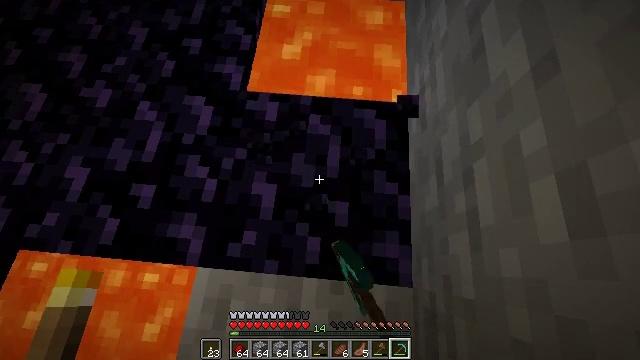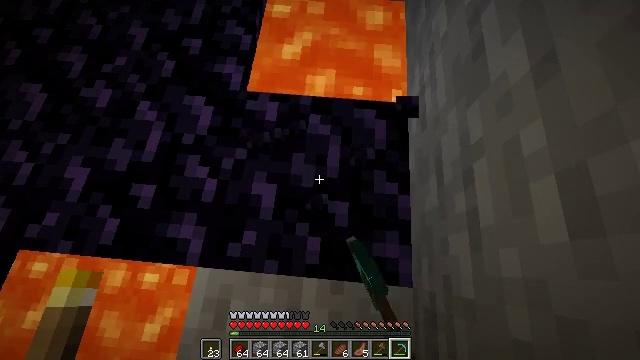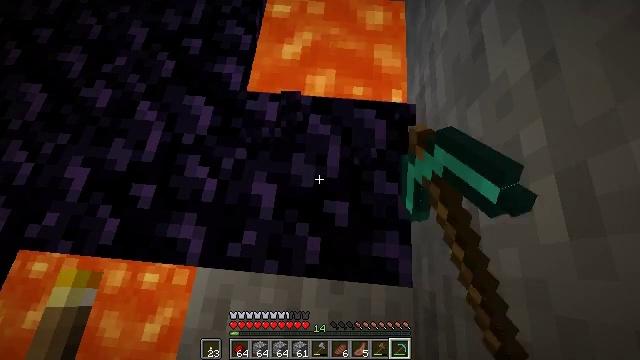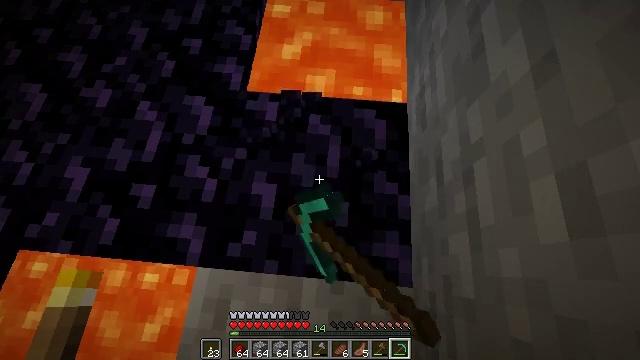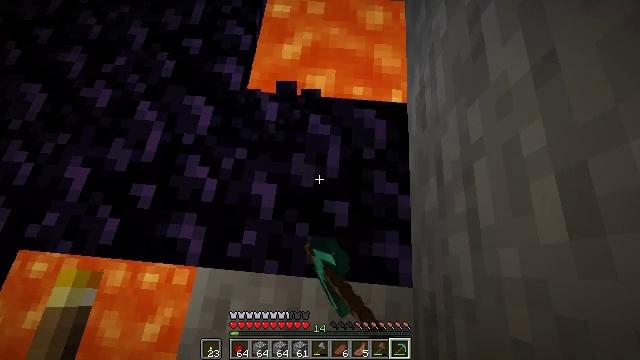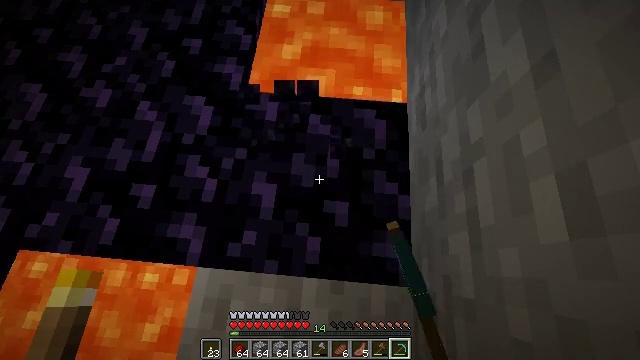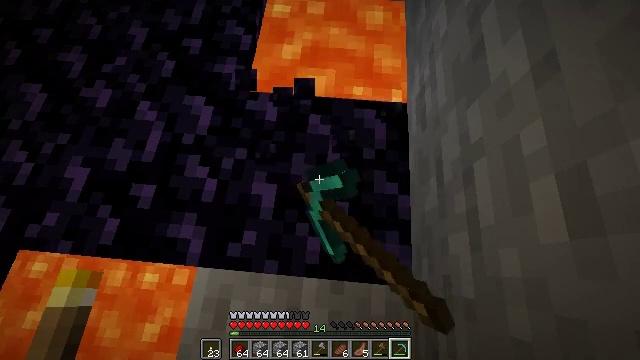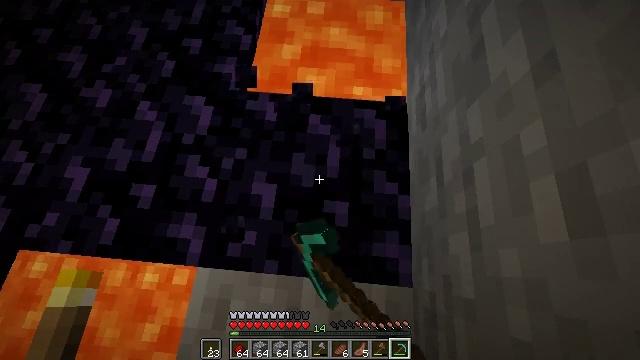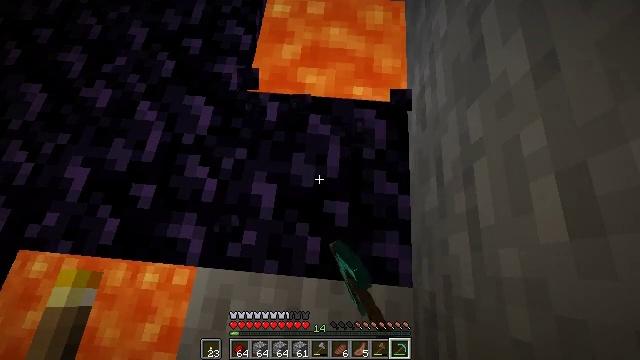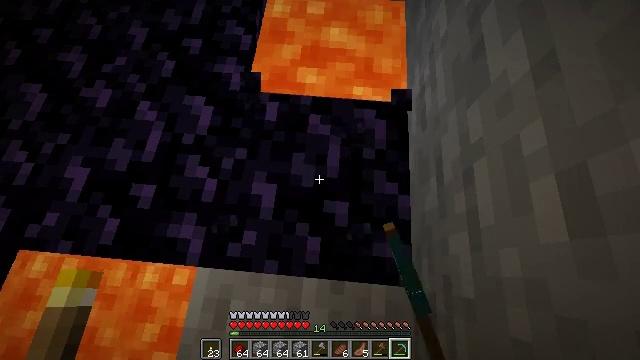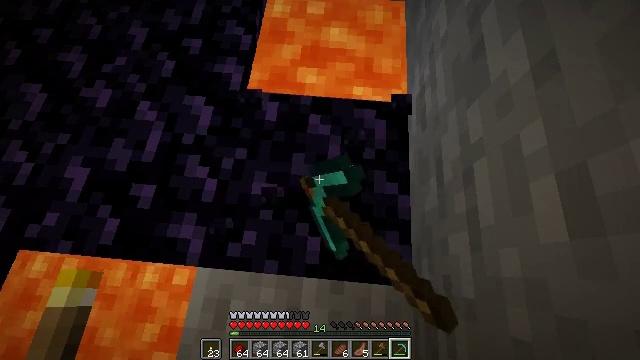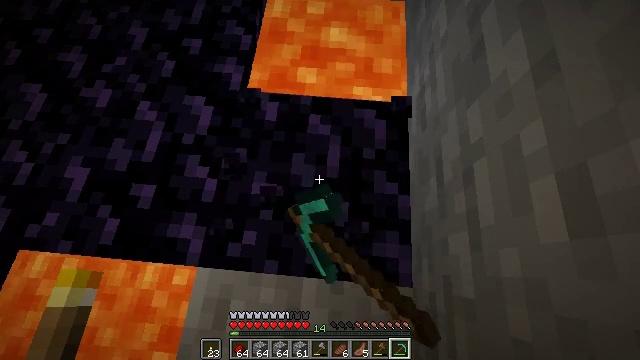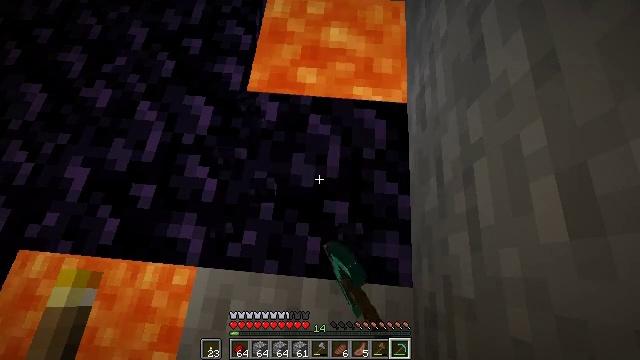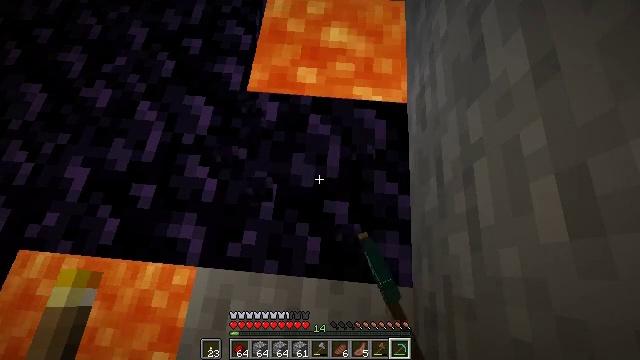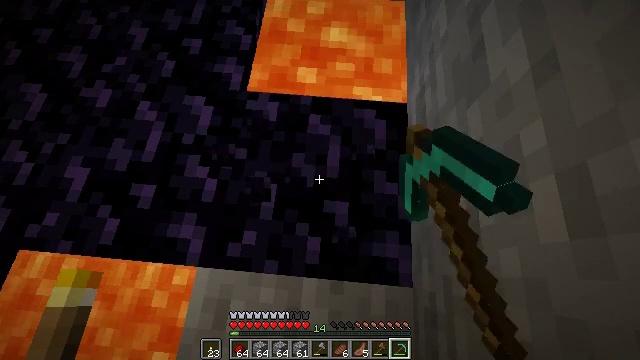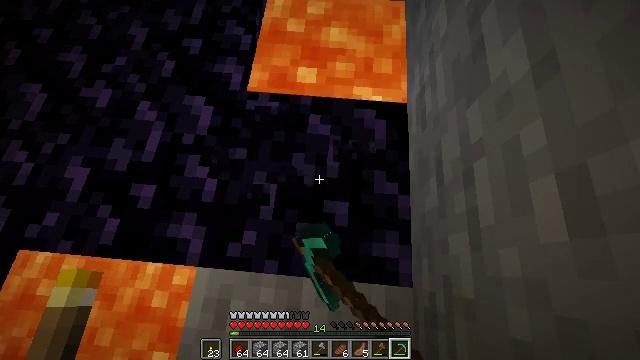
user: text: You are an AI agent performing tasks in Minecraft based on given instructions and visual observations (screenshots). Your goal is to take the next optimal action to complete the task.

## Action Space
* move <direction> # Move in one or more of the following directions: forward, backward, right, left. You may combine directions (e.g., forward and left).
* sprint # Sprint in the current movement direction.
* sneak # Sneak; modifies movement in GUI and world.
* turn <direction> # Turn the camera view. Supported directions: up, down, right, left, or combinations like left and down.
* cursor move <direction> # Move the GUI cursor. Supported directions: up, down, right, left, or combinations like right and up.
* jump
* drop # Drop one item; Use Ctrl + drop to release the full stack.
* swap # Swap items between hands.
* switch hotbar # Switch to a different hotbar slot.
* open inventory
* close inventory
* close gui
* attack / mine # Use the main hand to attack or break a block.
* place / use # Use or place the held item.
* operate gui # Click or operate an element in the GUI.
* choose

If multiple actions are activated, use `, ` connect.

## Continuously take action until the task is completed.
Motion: motion action
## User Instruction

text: Break the obsidian using a diamond or netherite pickaxe.
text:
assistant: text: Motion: sneak, attack / mine
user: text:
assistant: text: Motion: sneak, attack / mine
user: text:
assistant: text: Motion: sneak, attack / mine
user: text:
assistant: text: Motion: sneak, attack / mine
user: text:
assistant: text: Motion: sneak, attack / mine
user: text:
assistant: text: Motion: sneak, attack / mine
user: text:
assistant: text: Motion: sneak, attack / mine
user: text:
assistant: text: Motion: sneak, attack / mine
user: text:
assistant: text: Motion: sneak, attack / mine
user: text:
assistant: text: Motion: sneak, attack / mine
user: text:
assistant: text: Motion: sneak, attack / mine
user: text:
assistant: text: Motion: sneak, attack / mine
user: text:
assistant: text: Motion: sneak, attack / mine
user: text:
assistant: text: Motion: sneak, attack / mine
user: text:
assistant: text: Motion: sneak, attack / mine
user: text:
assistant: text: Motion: sneak, attack / mine
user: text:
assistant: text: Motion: sneak, attack / mine
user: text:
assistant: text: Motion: sneak, attack / mine
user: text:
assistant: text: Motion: sneak, attack / mine
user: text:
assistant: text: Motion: sneak, attack / mine
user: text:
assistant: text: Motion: sneak, attack / mine
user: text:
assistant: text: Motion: sneak, attack / mine
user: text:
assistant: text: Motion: sneak, attack / mine
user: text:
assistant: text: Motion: sneak, attack / mine
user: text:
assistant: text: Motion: sneak, attack / mine
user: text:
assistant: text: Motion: sneak, attack / mine
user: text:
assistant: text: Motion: sneak, attack / mine
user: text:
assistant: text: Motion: sneak, attack / mine
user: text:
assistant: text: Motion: sneak, attack / mine
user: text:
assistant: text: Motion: sneak, attack / mine